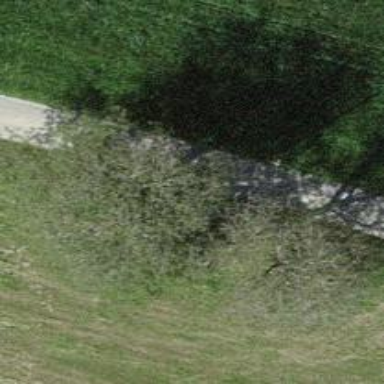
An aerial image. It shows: Historic wayside cross.